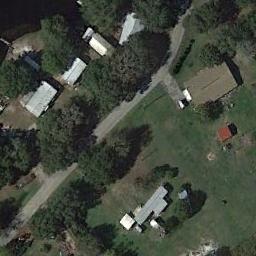
Label: residential